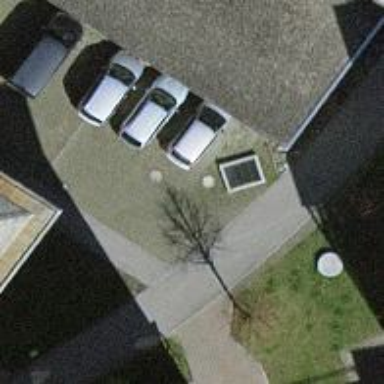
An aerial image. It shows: Driveway with grass paver surface.